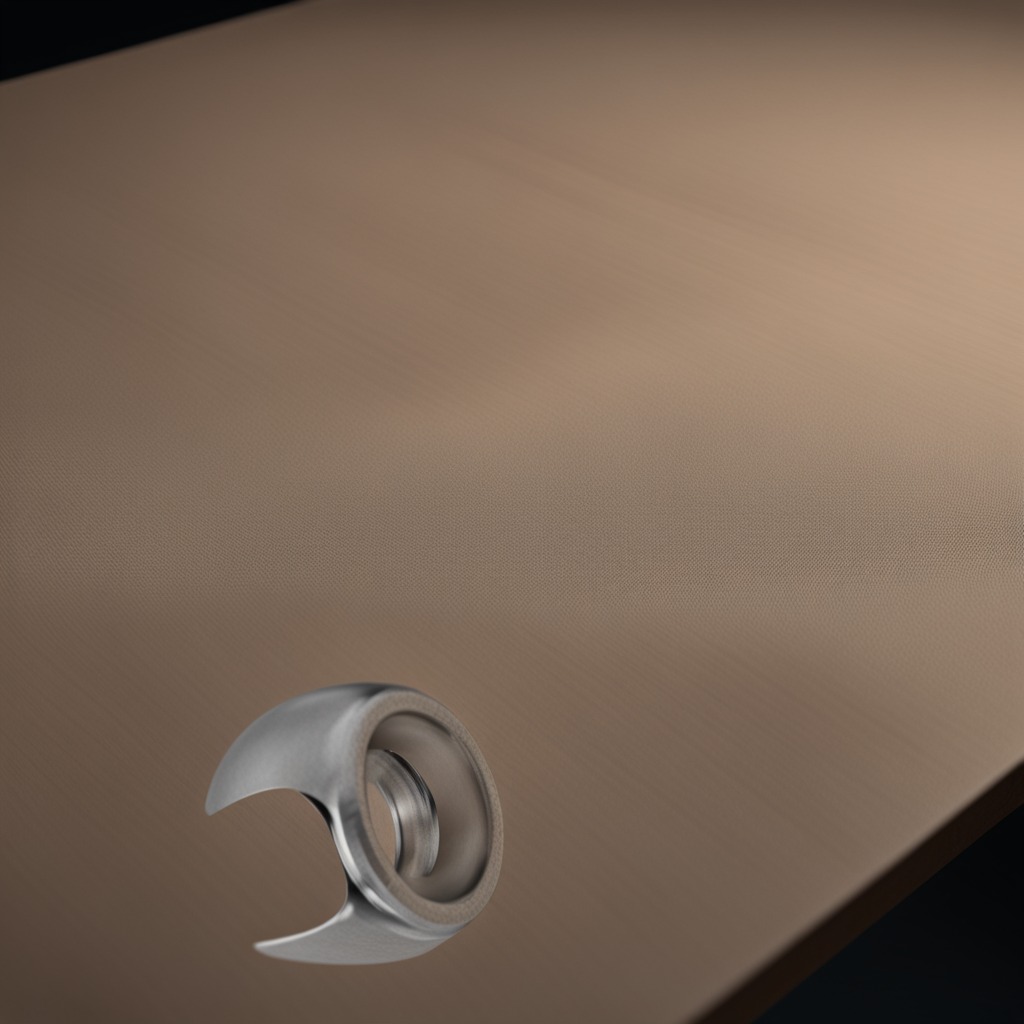
A metal nut is lying on a wooden table inside a workshop at night dim ambient light soft shadows worn but beneath the cloth